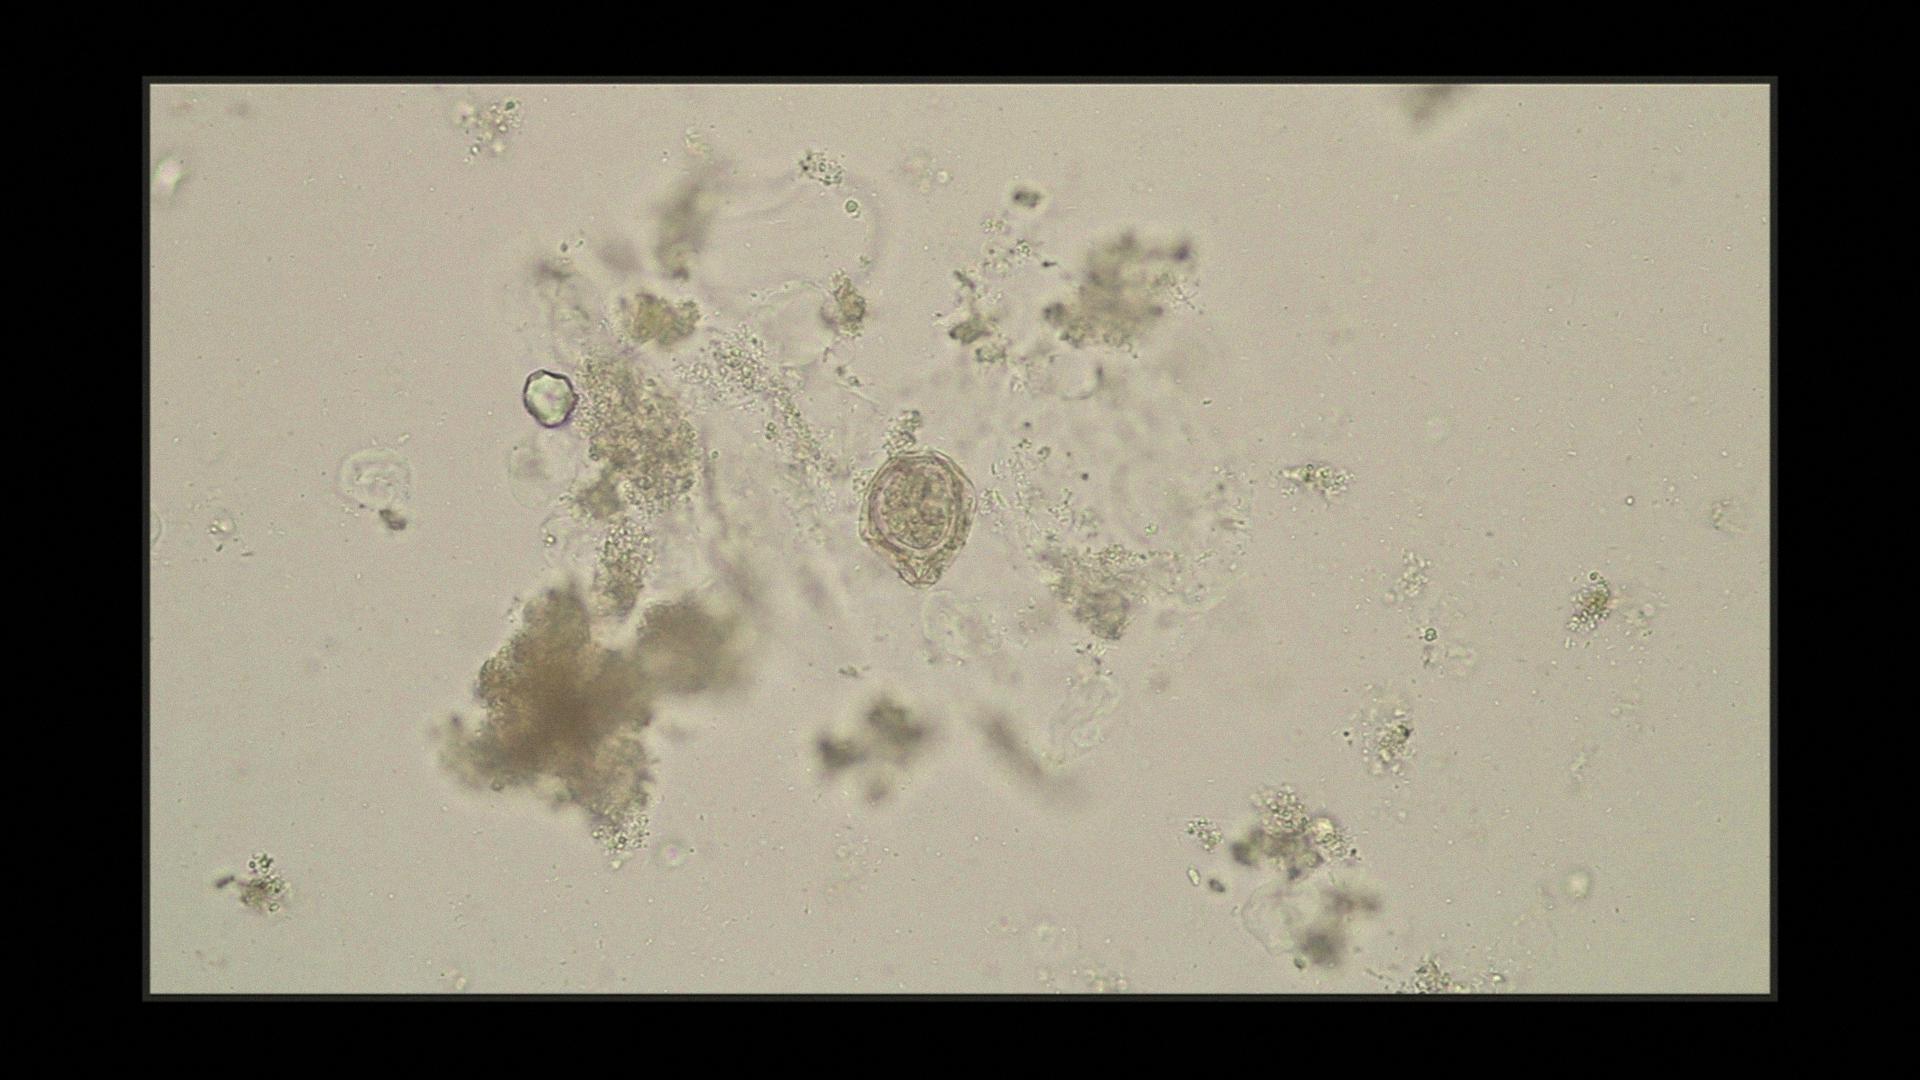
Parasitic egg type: Hymenolepis nana